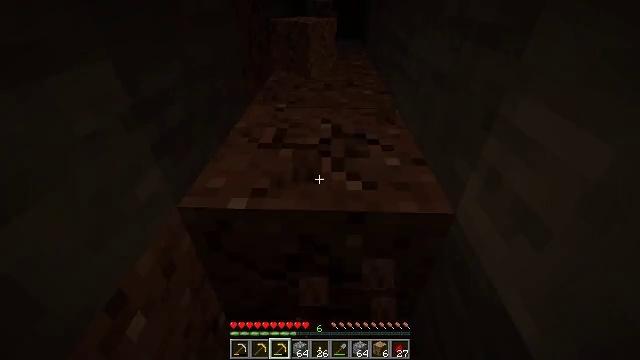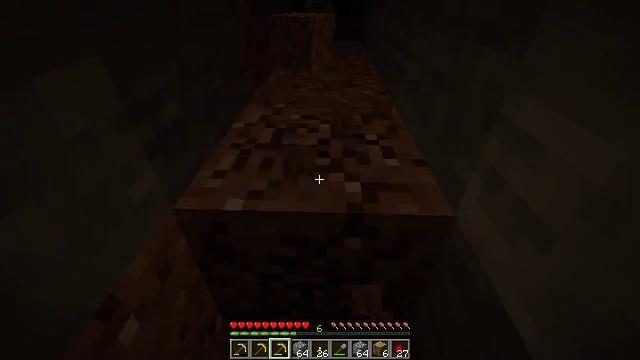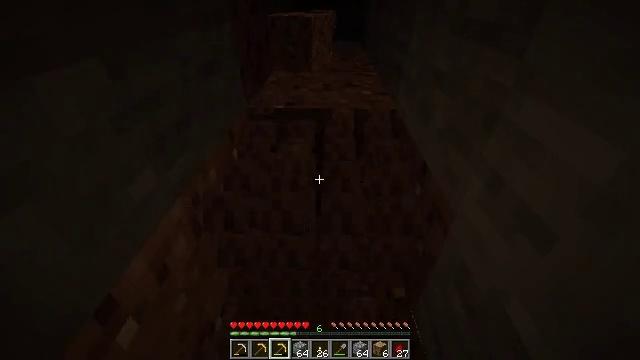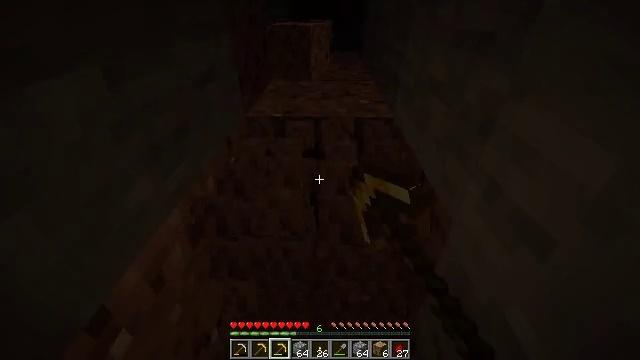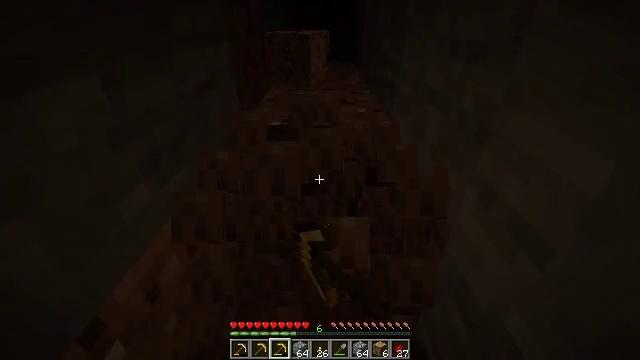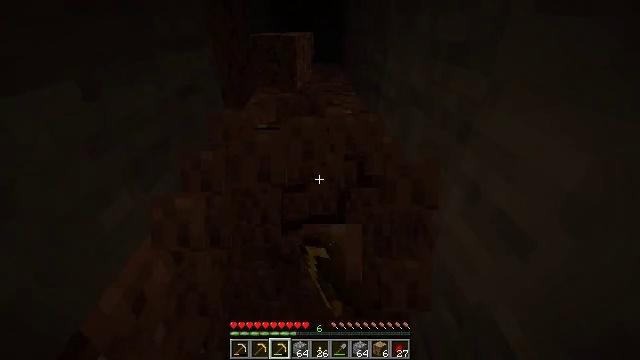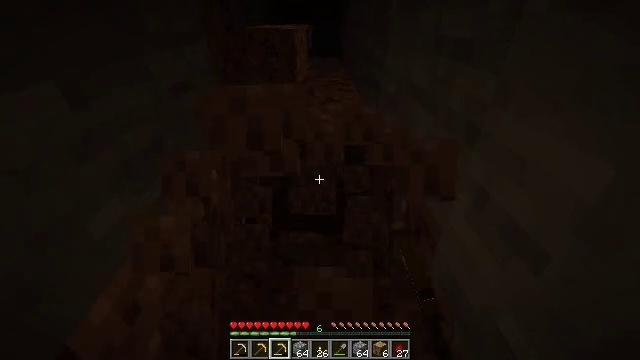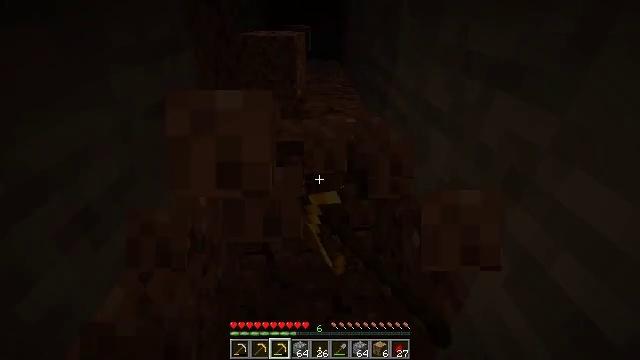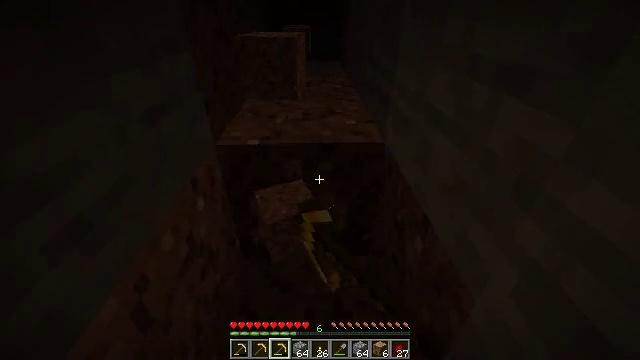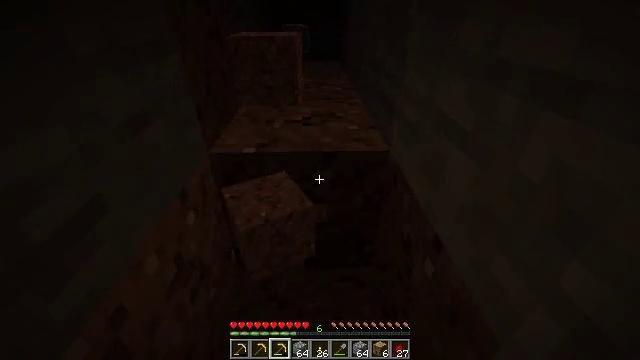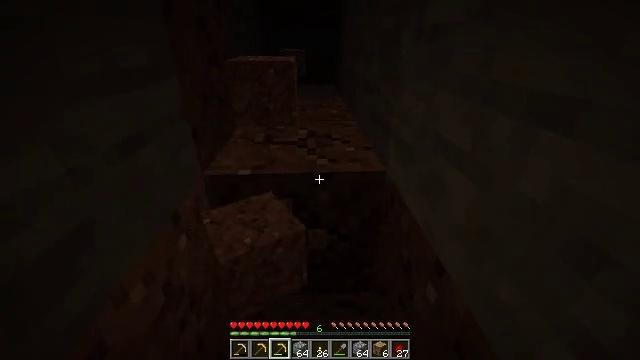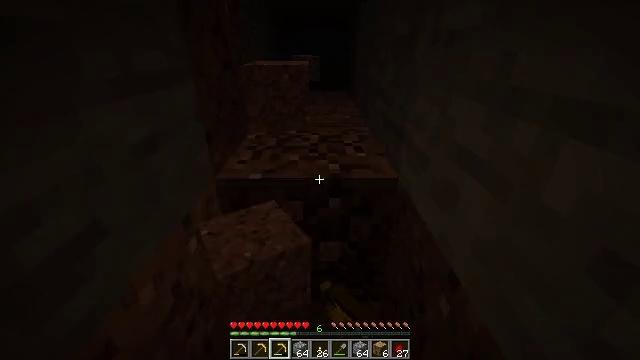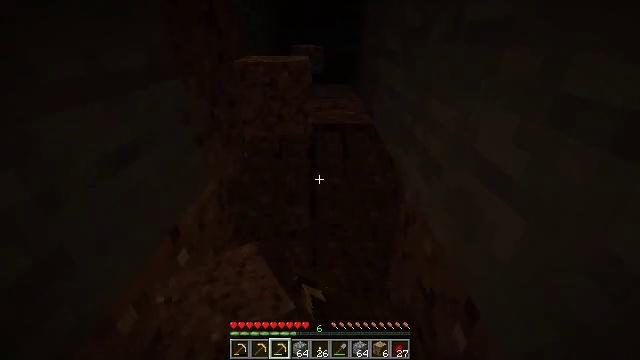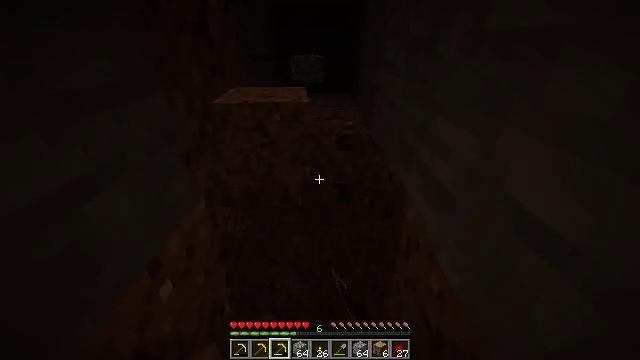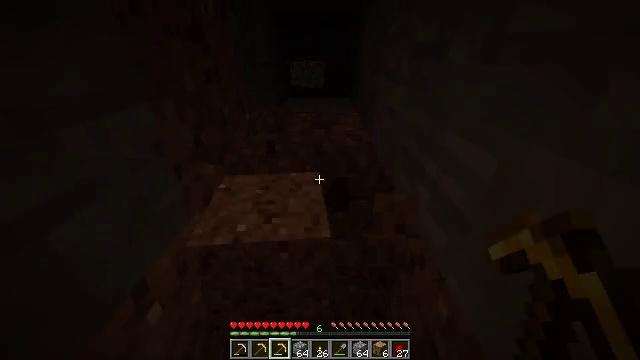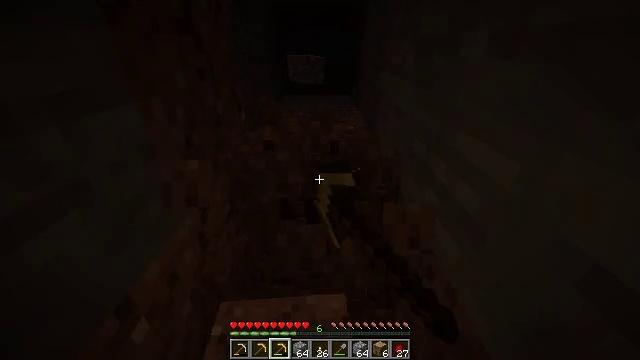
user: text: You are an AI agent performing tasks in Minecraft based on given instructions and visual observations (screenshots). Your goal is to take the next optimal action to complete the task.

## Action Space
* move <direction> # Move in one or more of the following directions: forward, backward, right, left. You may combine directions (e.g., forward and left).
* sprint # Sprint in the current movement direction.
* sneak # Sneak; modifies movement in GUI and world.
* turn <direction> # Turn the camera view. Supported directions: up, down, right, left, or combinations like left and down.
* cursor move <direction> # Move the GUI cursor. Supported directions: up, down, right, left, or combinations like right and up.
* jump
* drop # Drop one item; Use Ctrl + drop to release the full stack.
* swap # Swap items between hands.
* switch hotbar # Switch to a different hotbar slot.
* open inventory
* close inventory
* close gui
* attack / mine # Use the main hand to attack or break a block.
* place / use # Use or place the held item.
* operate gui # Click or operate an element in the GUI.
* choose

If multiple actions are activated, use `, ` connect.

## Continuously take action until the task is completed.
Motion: motion action
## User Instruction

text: Collect granite for building materials.
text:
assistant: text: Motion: attack / mine
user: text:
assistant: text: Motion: attack / mine
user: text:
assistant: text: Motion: turn up, attack / mine
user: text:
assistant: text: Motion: turn up, attack / mine
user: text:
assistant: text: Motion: turn right, attack / mine
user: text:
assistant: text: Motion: move forward, turn down, attack / mine
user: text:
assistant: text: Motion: move forward, attack / mine
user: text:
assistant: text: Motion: attack / mine
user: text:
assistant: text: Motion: attack / mine
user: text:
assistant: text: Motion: turn up, attack / mine
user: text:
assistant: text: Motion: turn left and up, attack / mine
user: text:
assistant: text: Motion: move forward, turn down, attack / mine
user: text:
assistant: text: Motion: move forward, attack / mine
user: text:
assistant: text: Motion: attack / mine
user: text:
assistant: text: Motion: attack / mine
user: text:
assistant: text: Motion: turn up, attack / mine
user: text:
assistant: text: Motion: turn up, attack / mine
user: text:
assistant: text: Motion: turn up, attack / mine
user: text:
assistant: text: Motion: attack / mine
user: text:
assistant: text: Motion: move forward, attack / mine
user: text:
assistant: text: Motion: move forward, attack / mine
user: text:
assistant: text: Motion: attack / mine
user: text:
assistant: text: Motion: attack / mine
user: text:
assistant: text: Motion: attack / mine
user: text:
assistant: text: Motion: attack / mine
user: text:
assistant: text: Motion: attack / mine
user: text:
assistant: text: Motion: attack / mine